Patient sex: M
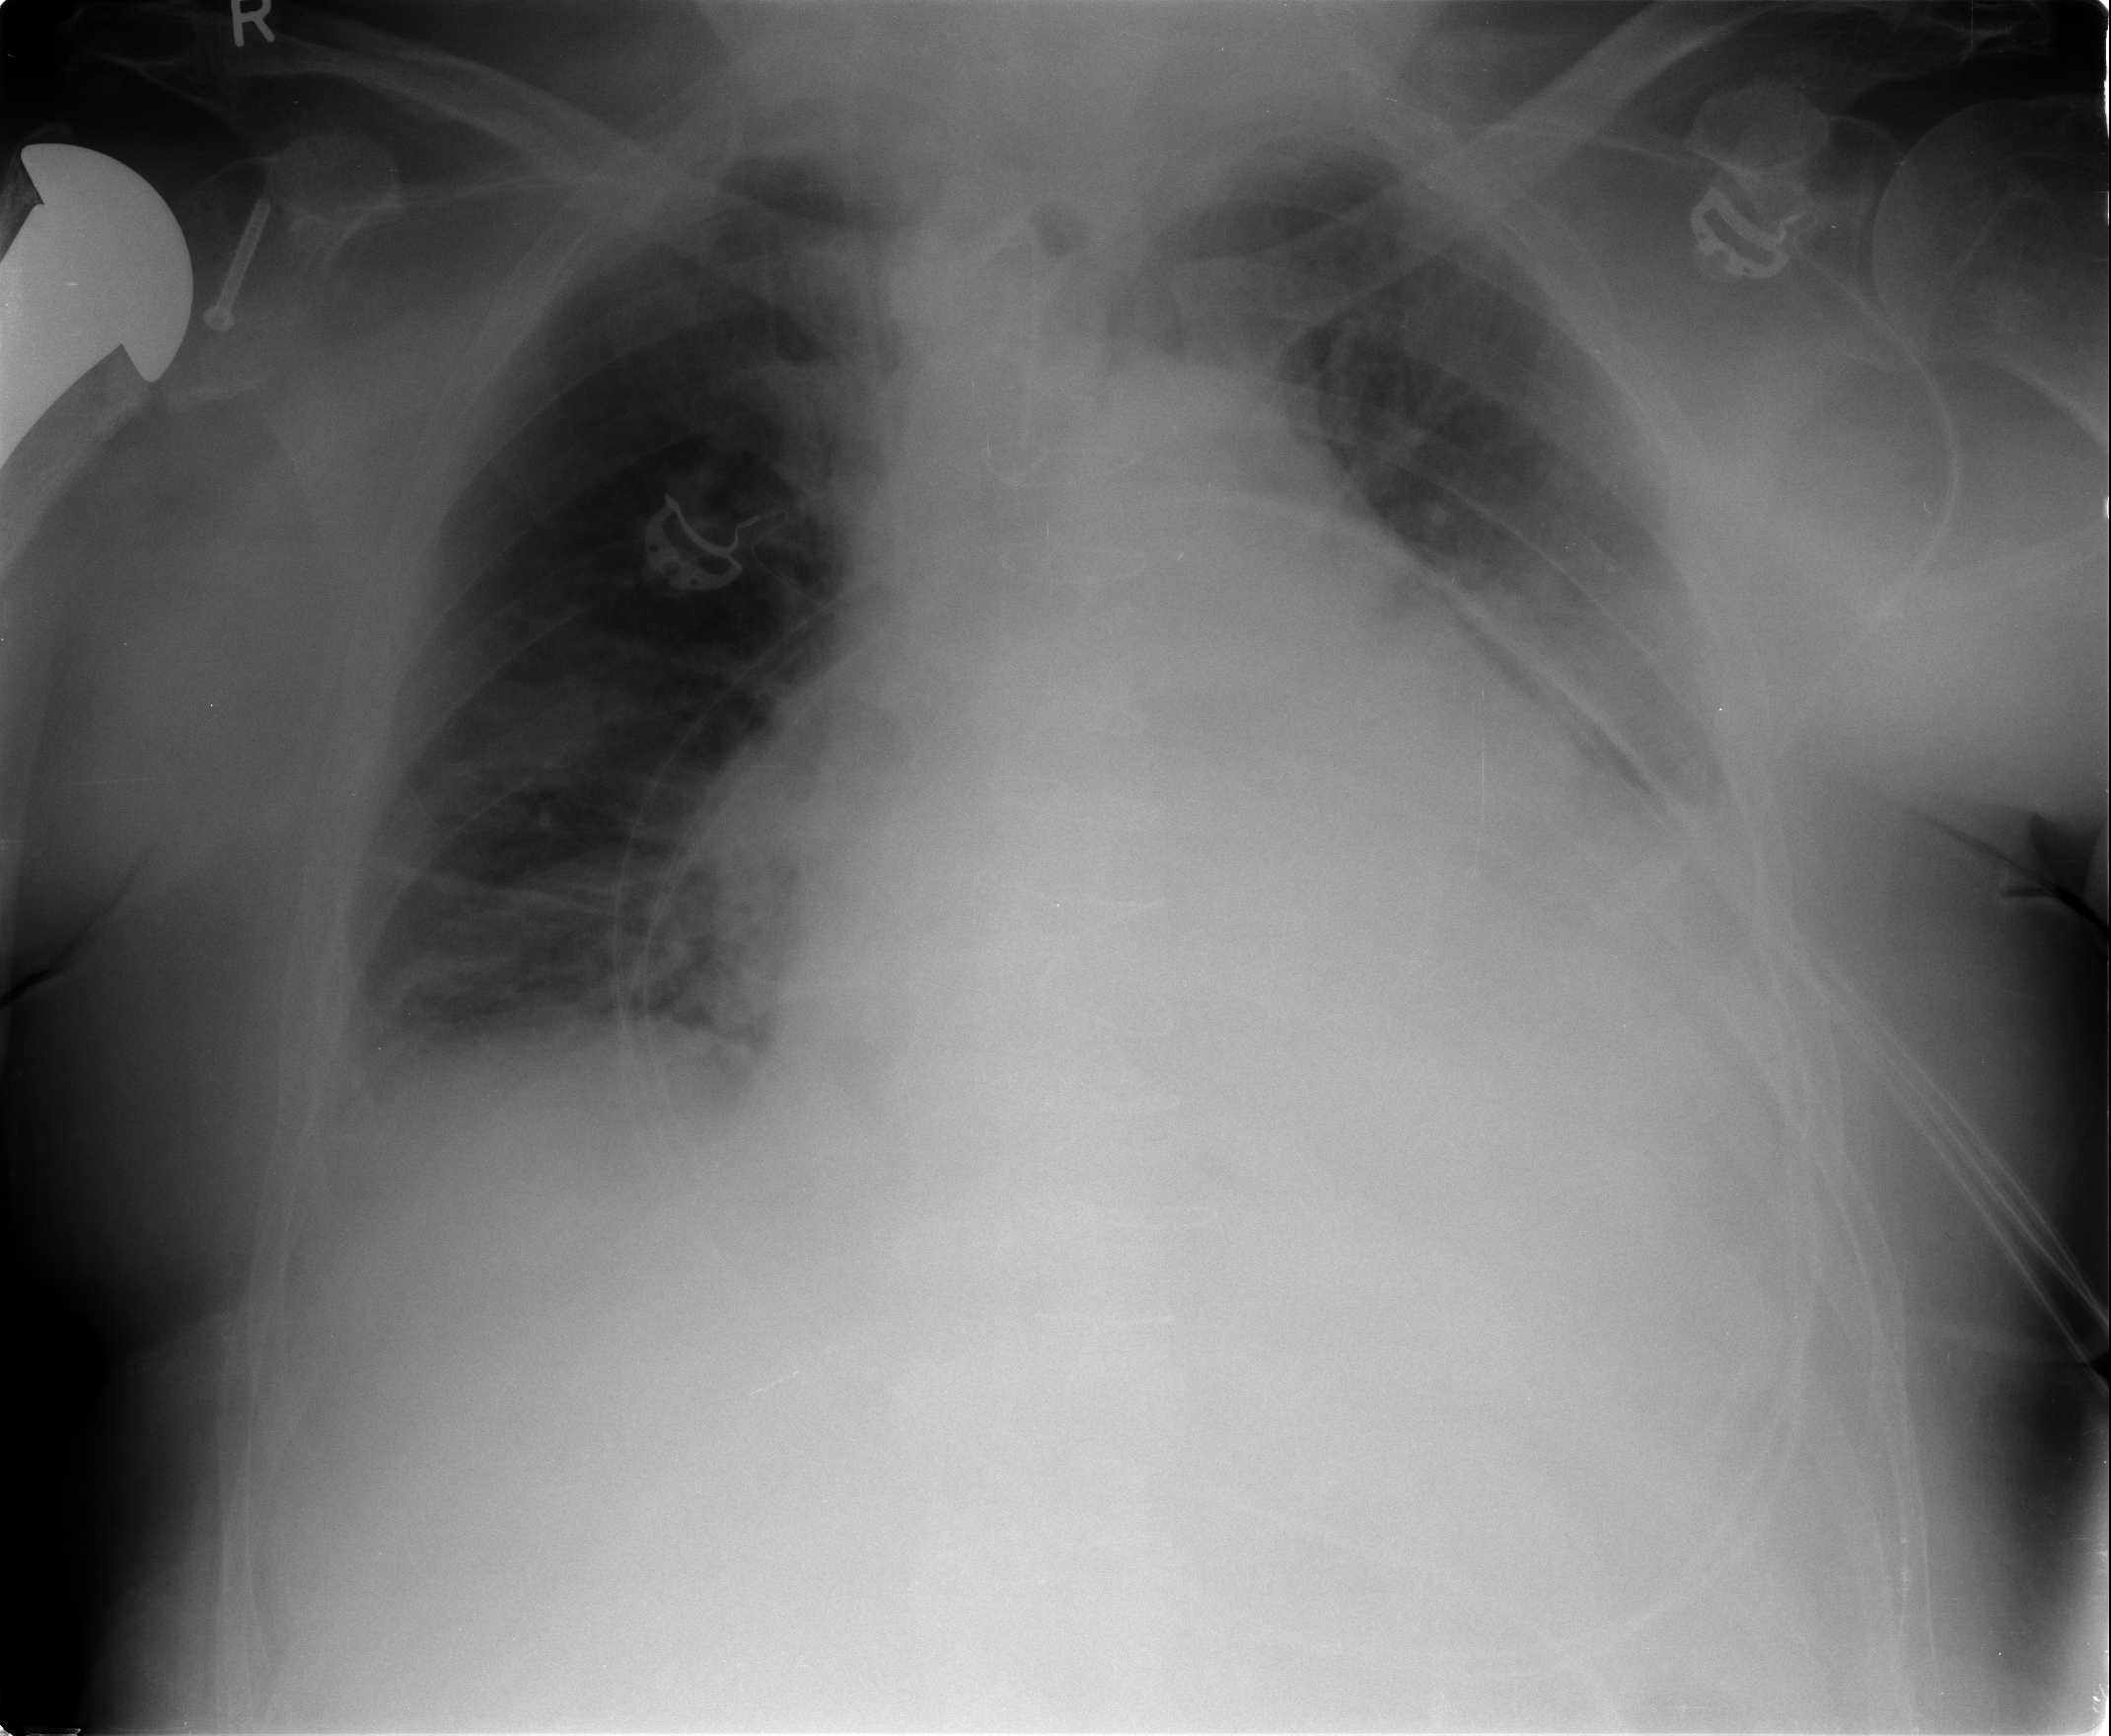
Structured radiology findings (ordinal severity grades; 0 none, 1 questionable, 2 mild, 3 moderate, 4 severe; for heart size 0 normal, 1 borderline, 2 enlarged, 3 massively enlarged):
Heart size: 2
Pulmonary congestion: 2
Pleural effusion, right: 2
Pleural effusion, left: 2
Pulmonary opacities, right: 0
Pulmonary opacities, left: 0
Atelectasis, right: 2
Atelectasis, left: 2